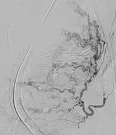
Angiography reveals the uterus being perfused by a branch vessel stemming from the left internal iliac artery. B) Angiography conducted after the embolization of the left uterine artery confirms the presence of blood flow to the uterus originating from a branch of the inferior gluteal artery.
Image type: radiology (x_ray)